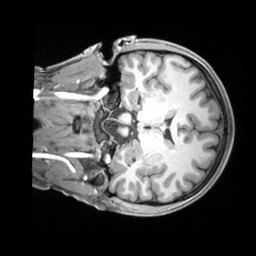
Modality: T1w
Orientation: coronal
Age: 23
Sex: female
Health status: ill
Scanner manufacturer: siemens
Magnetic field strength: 3 T
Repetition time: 2.2 s
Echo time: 0.00218 s